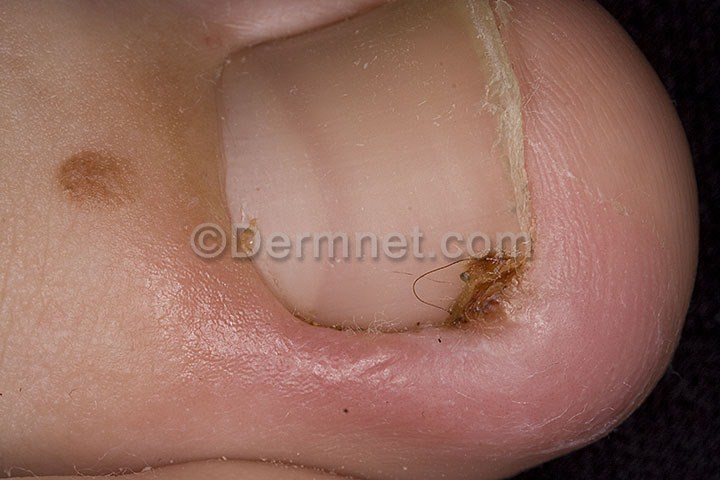
Disease: Nail Fungus and other Nail Disease